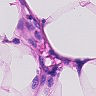
Metastatic tissue present: no